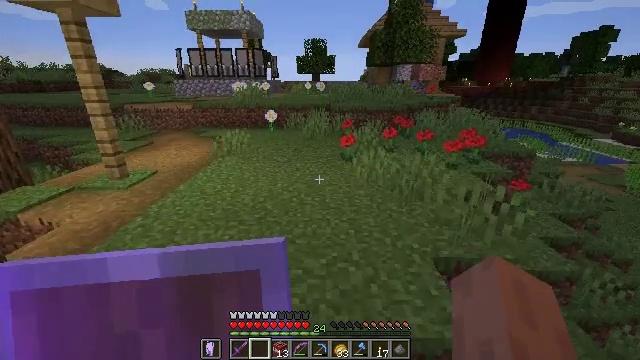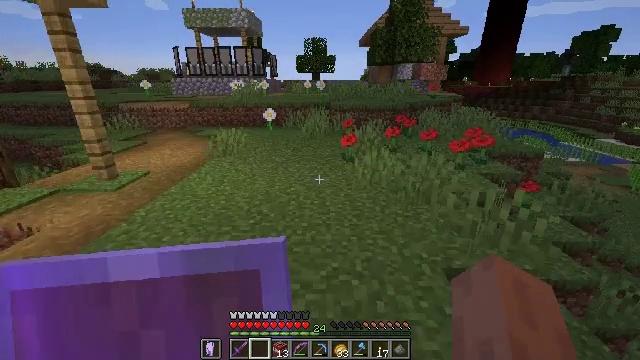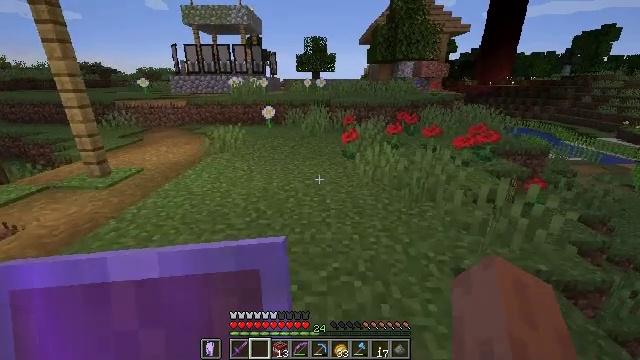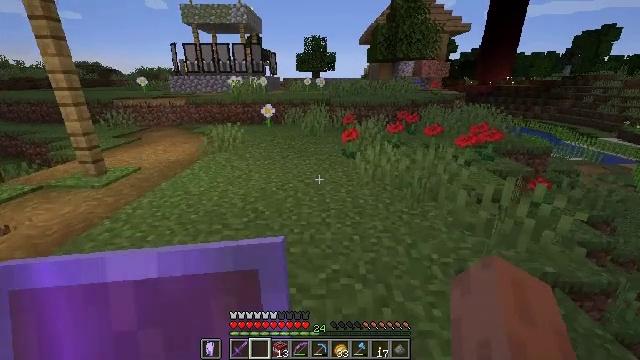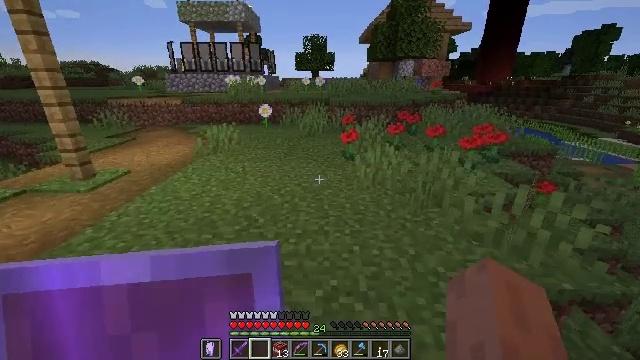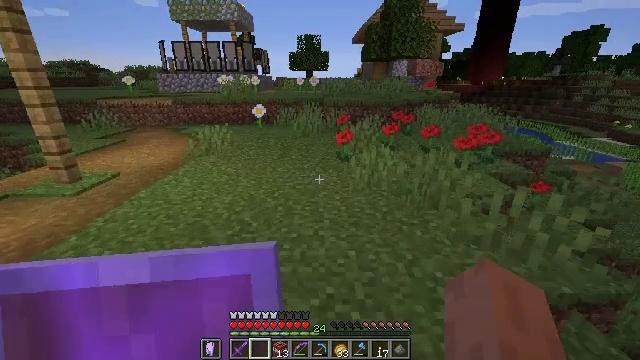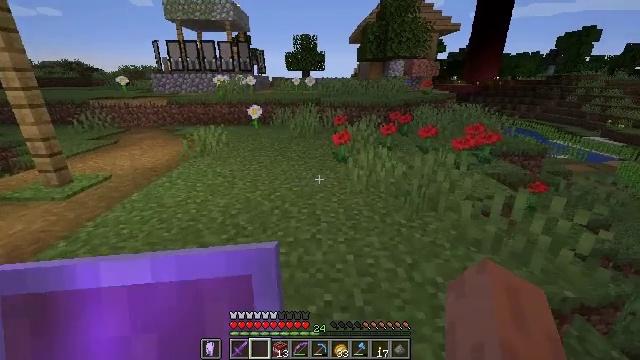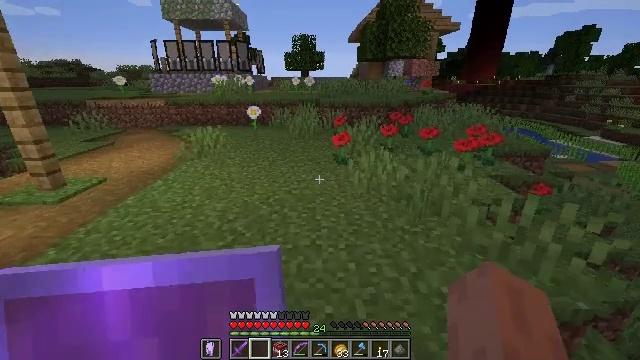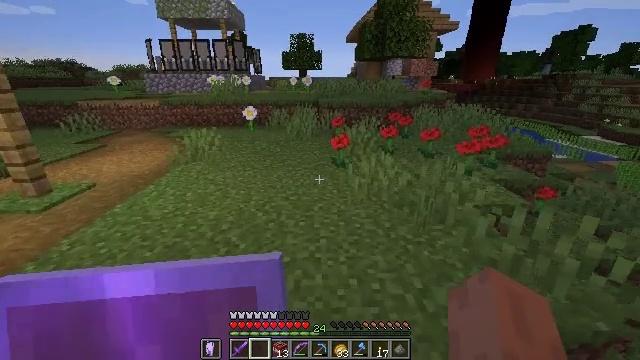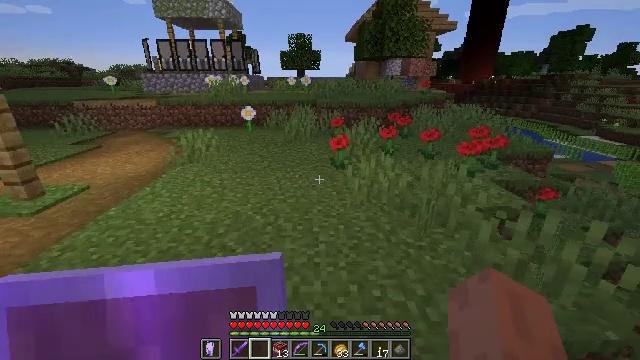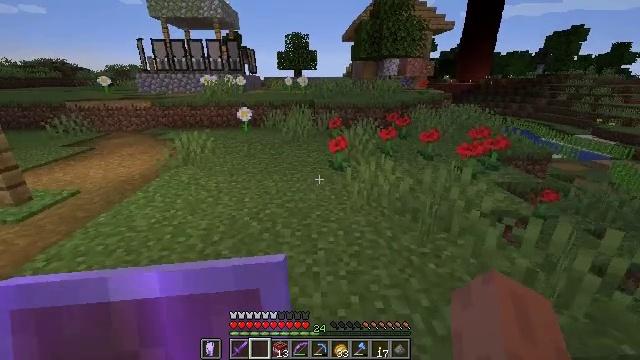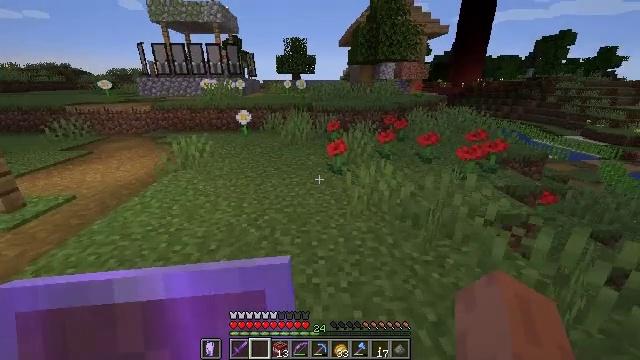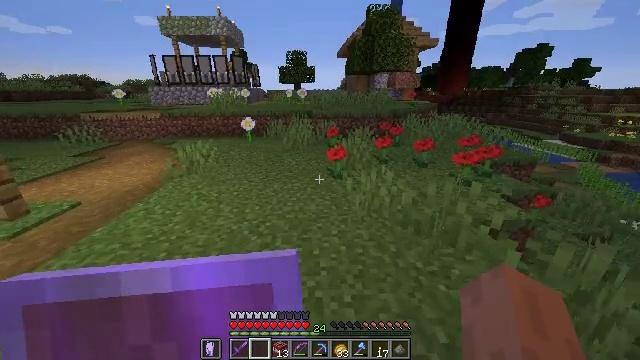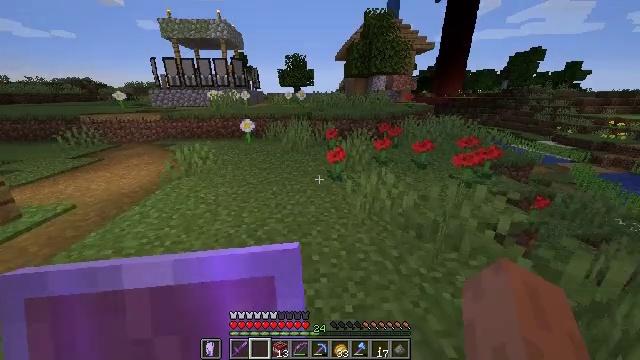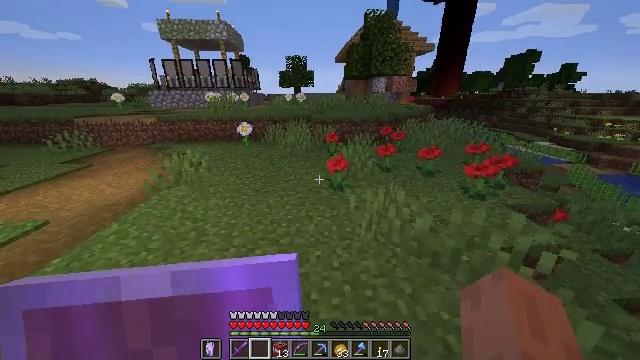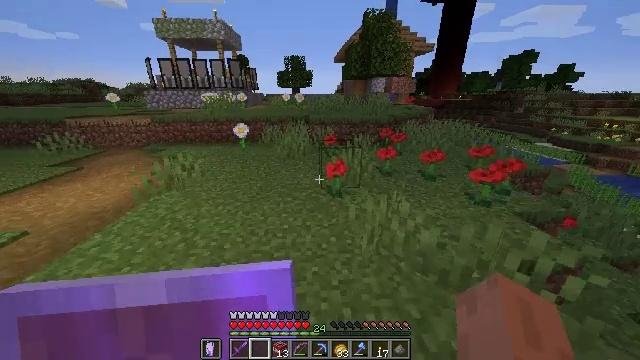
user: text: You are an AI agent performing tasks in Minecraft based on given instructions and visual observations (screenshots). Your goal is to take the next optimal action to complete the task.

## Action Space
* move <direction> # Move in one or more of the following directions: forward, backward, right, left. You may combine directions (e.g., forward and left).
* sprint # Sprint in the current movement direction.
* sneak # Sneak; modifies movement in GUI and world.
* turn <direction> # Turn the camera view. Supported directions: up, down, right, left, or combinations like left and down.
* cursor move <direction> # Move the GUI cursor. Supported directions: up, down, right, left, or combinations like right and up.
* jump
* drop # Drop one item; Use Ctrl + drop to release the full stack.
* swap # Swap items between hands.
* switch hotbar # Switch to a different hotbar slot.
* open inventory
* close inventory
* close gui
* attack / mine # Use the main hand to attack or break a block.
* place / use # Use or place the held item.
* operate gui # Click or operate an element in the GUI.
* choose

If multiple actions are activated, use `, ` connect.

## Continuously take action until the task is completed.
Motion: motion action
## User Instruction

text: Kill mobs.
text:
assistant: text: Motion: move forward
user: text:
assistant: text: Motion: move forward
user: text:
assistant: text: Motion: no_op
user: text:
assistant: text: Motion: no_op
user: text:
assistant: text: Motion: turn right
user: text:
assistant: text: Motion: no_op
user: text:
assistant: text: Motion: move forward
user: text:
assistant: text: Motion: move forward
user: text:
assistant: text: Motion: no_op
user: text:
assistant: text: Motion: move forward
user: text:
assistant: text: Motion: move forward
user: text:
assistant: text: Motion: move forward
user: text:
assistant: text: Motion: move forward
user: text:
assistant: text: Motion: move forward
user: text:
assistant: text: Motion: move forward
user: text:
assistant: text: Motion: move forward
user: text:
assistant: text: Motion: move forward
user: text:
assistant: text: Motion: move forward
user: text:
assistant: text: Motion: move forward
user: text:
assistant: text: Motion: move forward
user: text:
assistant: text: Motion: move forward
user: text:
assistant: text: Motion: move forward
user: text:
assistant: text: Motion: move forward
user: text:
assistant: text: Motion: move forward
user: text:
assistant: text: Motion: move forward
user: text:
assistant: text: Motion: move forward
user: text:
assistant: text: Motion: move forward
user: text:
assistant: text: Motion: move forward
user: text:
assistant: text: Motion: move forward
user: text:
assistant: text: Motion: move forward